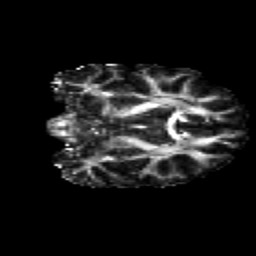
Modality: FA
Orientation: coronal
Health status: healthy
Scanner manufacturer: siemens
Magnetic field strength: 3 T
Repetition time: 12 s
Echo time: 0.092 s